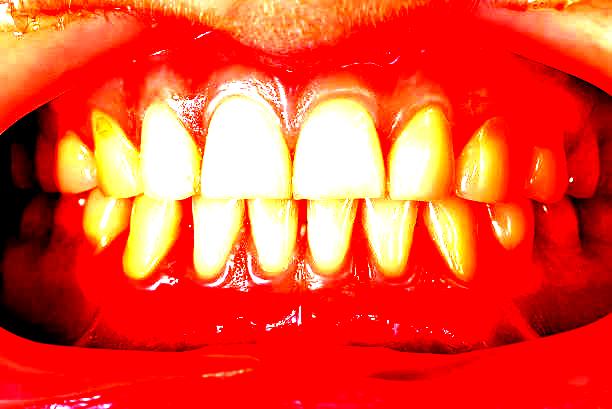
Condition: Gingivitis